Aerial crown-view tile of a tropical tree (Barro Colorado Island, Panama), acquired 20240716:
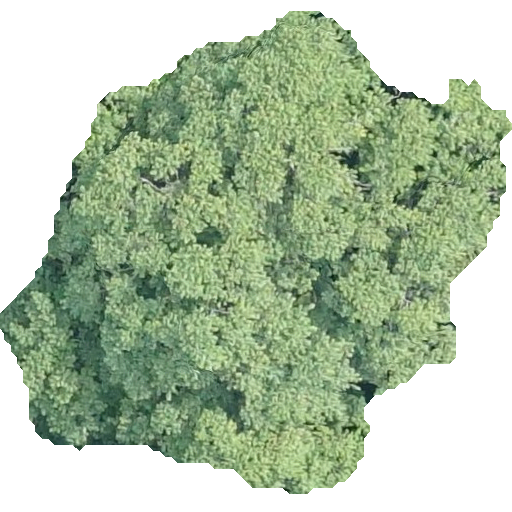
Species: Luehea seemannii
GBIF accepted scientific name: Luehea seemannii
Crown area: 253.628 m²